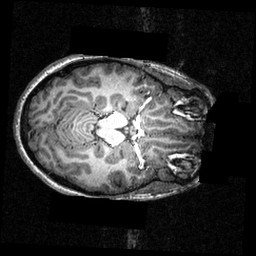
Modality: T1w
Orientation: axial
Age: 24
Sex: female
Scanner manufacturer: siemens
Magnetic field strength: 3.951 T
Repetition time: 1.5 s
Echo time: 0.00335 s